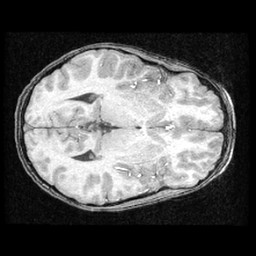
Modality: T1w
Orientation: axial
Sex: male
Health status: ill
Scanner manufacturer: ge
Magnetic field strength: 1.5 T
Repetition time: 21 s
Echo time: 0.008 s